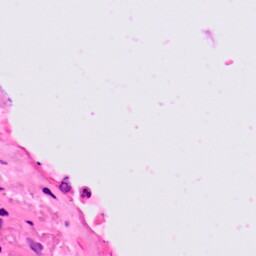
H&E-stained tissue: Lung